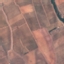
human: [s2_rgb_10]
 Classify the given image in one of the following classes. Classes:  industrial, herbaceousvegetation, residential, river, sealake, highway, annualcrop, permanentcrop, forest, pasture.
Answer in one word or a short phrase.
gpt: PermanentCrop